Question: I have a JSP page with checkboxes inside an HTML form as below

Now while editing user I want to take the comma separated values from the table and populate the checkboxes in JSP. The following code brings the CSV Skills from the database table.
'''
List<UserDetails> Skills = new ArrayList<UserDetails>();
pstmt = (PreparedStatement) conn.prepareStatement(strSQL);
rs = pstmt.executeQuery();
String strSkills = rs.getString("Skills");
List<String> items = Arrays.asList(strSkills.split("\s*,\s*"));
objUserDetails.setSkills(items.toArray(new String[0]));
Skills.add(objUserDetails);
return Skills;
'''
Now I need to populate the checkboxes in JSP with the respective Skills checked. I used the Request 'getAttribute()' method and I am passing to JSP as below
'''
protected void doGet(HttpServletRequest request, HttpServletResponse response) throws ServletException, IOException
{
dbUtil objdbUtil = new dbUtil();
List<UserDetails> Skills = objdbUtil.getSkills();
request.setAttribute("arrSkills", Skills);
RequestDispatcher rqst = request.getRequestDispatcher("Skills.jsp");
rqst.forward(request, response);
}
'''
How to use the Skills which I got in arrSkills array and populate the check boxes. I tried using
'''
<c:forEach var="account" items="${arrUsersList}">
<input type="checkbox" name="chkSkills" id="chkPHP" value="PHP"/>PHP
<input type="checkbox" name="chkSkills" id="chkJava" value="Java"/>Java
<input type="checkbox" name="chkSkills" id="chkMySQL" value="MySQL"/>MySQL
<input type="checkbox" name="chkSkills" id="chkJavascript" value="Javascript"/>Javascript
<input type="checkbox" name="chkSkills" id="chkJQuery" value="JQuery"/>JQuery
<input type="checkbox" name="chkSkills" id="chkNode" value="Node"/>Node Js
</c:forEach>
'''
But I am sure this is not the right way to use it.
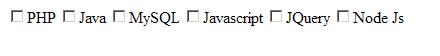
Answer: Examining your example, here are some notes.
1) Related to your variable.
In Java local variables, instance variables, and class variables by convention are written in CamelCase .
Read Wikipedia article for <URL>.
Also see chapter 9 about Naming conventions from the <URL>.
So this would be better:
'List<UserDetails> skills = new ArrayList<UserDetails>();'
2) Again related to your Skills variable.
You named it , although from your code it is clear that skills is just of the properties of the object. I am making an assumption, but is the class only about user skills? If , then it would be better to somehow reflect this in the class name, like , for example.
Otherwise, if the skills is just , then something like this would be better:
'List<UserDetails> userDetailsList = new ArrayList<UserDetails>();'
Again, it is highly recommended to use meaningful variable names. Read the above.
3) You don't need to cast to when calling <URL> method because it already returns object. So just do:
'''
pstmt = conn.prepareStatement(strSQL);
'''
---
As an , , of course you can use '<c:forLoop>' from the <URL>, for example . It is a common practice.
It was not very clear from your question, but let me guess.
In your example, you have only the finite list of skills, I mean only PHP, Java, MySQL, JavaScript, jQuery, Node.js, and for each user you want the related check boxes to be checked the user has the appropriate skill.
the above assumption is correct then .
---
Set an attribute containing the array or a list of all the skills you need.
Considering the fact that the list is limited to just the predefined values, you can store that list in 'ServletContext', so that it would be available to the whole application. It is better to set such global objects in the class that implements <URL>.
Example: :
'''
package com.example.listener;
import javax.servlet.ServletContextEvent;
import javax.servlet.ServletContextListener;
import javax.servlet.annotation.WebListener;
@WebListener
public class AppContextListener implements ServletContextListener {
@Override
public void contextInitialized(ServletContextEvent event) {
String[] skills = {"PHP", "Java", "MySQL", "JavaScript", "jQuery", "Node.js"};
event.getServletContext().setAttribute("skills", skills);
}
@Override
public void contextDestroyed(ServletContextEvent event) {
}
}
'''
In order to receive these notification events (contextInitialized, contextDestroyed), the implementation class must be either declared in the deployment descriptor of the web application, annotated with WebListener, or registered via one of the addListener methods defined on ServletContext. Here I used '@WebListener' annotation.
I don't have time to deepen into architectural details, but for this example I assume there is a class , that contains user related info. Among others it contains property implemented as a 'Map<String, Boolean>'. It has getters and setters (like 'public Map<String, Boolean> getSkills()' and 'public void setSkills(Map<String, Boolean> skills)').
Example:
'''
package com.example.model;
import java.util.Date;
import java.util.Map;
public class User {
private String fisrtName;
private String lastName;
private Date birthday;
...
private Map<Sting, Boolean> skills;
// getters and setters here
}
'''
And somewhere, , you populate the user skills and other details. Something like this (simplified example):
'''
User user = new User();
// set the user related data like first name or something like that
...
// get the list of available skills from ServletContext
String[] skills = (String[]) getServletContext().getAttribute("skills");
Map<String, Boolean> userSkills = new HashMap<String, Boolean>();
// Set the appropriate skills
for (String skill: skills) {
if (request.getParameter(skill) != null) {
userSkills.put(skill, true);
} else {
userSkills.put(skill, false);
}
}
...
// Set user skills
user.setSkills(userSkills);
...
'''
This way you don't hard code the skills' names, otherwise you could do like this:
'''
...
Map<String, Boolean> userSkills = new HashMap<String, Boolean>();
if (request.getParameter("PHP") != null) {
userSkills.put("PHP", true);
} else {
userSkills.put("PHP", false);
}
// the same way for Java, MySQL and others
...
'''
Now in some servlet, get all the users as, for example, a 'List<User> users', set an attribute in the request scope, like 'request.setAttribute("users", users)' to store the users list and forward to some view (JSP page) that will output the data related to all users.
Simple example of JSP page that outputs the user related data:
'''
<%@ page language="java" contentType="text/html; charset=UTF-8" pageEncoding="UTF-8"%>
<%@ taglib prefix="c" uri="http://java.sun.com/jsp/jstl/core"%>
<!DOCTYPE html>
<html>
<head>
<title>Test Page</title>
<meta http-equiv="Content-Type" content="text/html; charset=UTF-8">
</head>
<body>
<%-- We iterate thru all the users --%>
<c:forEach items="${users}" var="user">
<!-- Outputting different user related data -->
...
<!-- Now outputting the user skills -->
<h3>User skills</h3>
<%-- In the inside loop, we iterate thru all the available skills, stored in the ServletContext --%>
<c:forEach items="${skills}" var="skill">
<c:choose>
<%-- If the user has the appropriate skill, the related checkbox will be checked. Otherwise unchecked. --%>
<%-- Note: using skill as a key in the map of user skills --%>
<c:when test="${user.skills[skill] == true}">
<input type="checkbox" name="chkSkills" value="${skill}" checked="checked">${skill}&nbsp;
</c:when>
<c:otherwise>
<input type="checkbox" name="chkSkills" value="${skill}">${skill}&nbsp;
</c:otherwise>
</c:choose>
</c:forEach>
</c:forEach>
</body>
</html>
'''
Or using '<c:if>' tag:
'''
<%@ page language="java" contentType="text/html; charset=UTF-8" pageEncoding="UTF-8"%>
<%@ taglib prefix="c" uri="http://java.sun.com/jsp/jstl/core"%>
<!DOCTYPE html>
<html>
<head>
<title>Test Page</title>
<meta http-equiv="Content-Type" content="text/html; charset=UTF-8">
</head>
<body>
<c:forEach items="${users}" var="user">
...
<h3>User skills</h3>
<c:forEach items="${skills}" var="skill">
<%-- Note: here <c:if> tag is used right inside <input> tag --%>
<input type="checkbox" name="chkSkills" value="${skill}" <c:if test="${user.skills[skill]}">checked="checked"</c:if>>${skill}&nbsp;
</c:forEach>
</c:forEach>
</body>
</html>
'''
:
to comment JSP specific parts of code inside JSP, better use in the form of '<%-- Some comment --%>'. Unlike HTML comments (in the form of '<!-- Some comment -->'), JSP comments will not be visible in the resulting page that will be send to a client.
---
Hope this will help you and give some useful ideas.